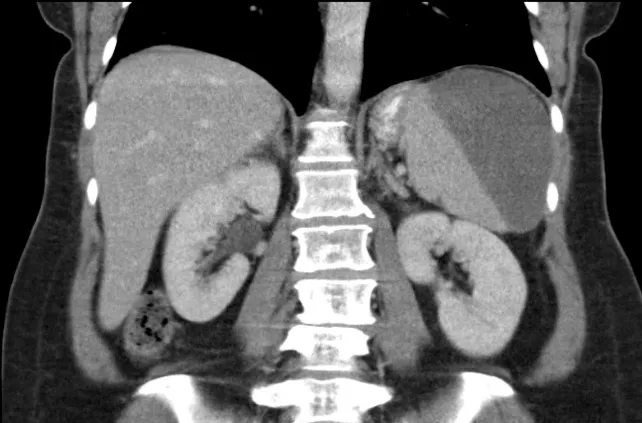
Large perisplenic hematoma.
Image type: radiology (ct)